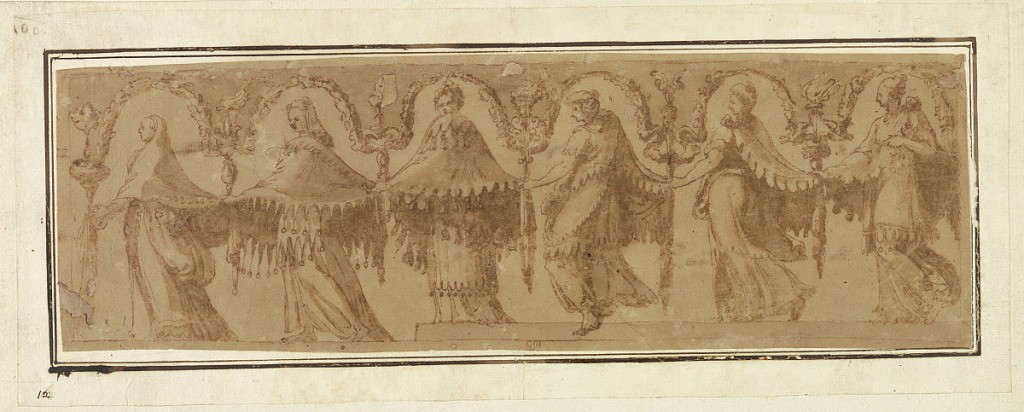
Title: Drawing
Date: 16th century
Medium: Pen, ink, brush, bistre. Paper
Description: Horizontal rectangle. Six women in fancy dress, one behind the other, holding each others hands. Above an arcade formed by garlands.